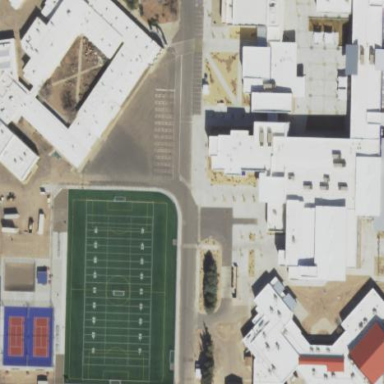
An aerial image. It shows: School.